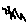
Label: zigzag